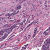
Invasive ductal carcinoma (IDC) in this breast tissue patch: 1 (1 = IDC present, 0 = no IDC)